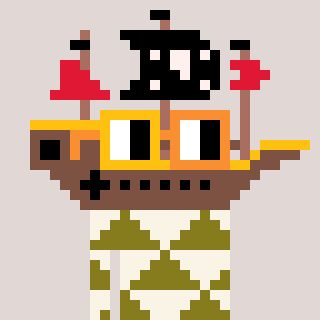
a pixel art character with square yellow and orange glasses, a pirateship-shaped head and a gunk-colored body on a warm background